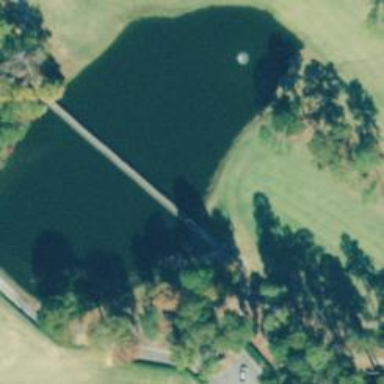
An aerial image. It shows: Path on bridge over golf course.